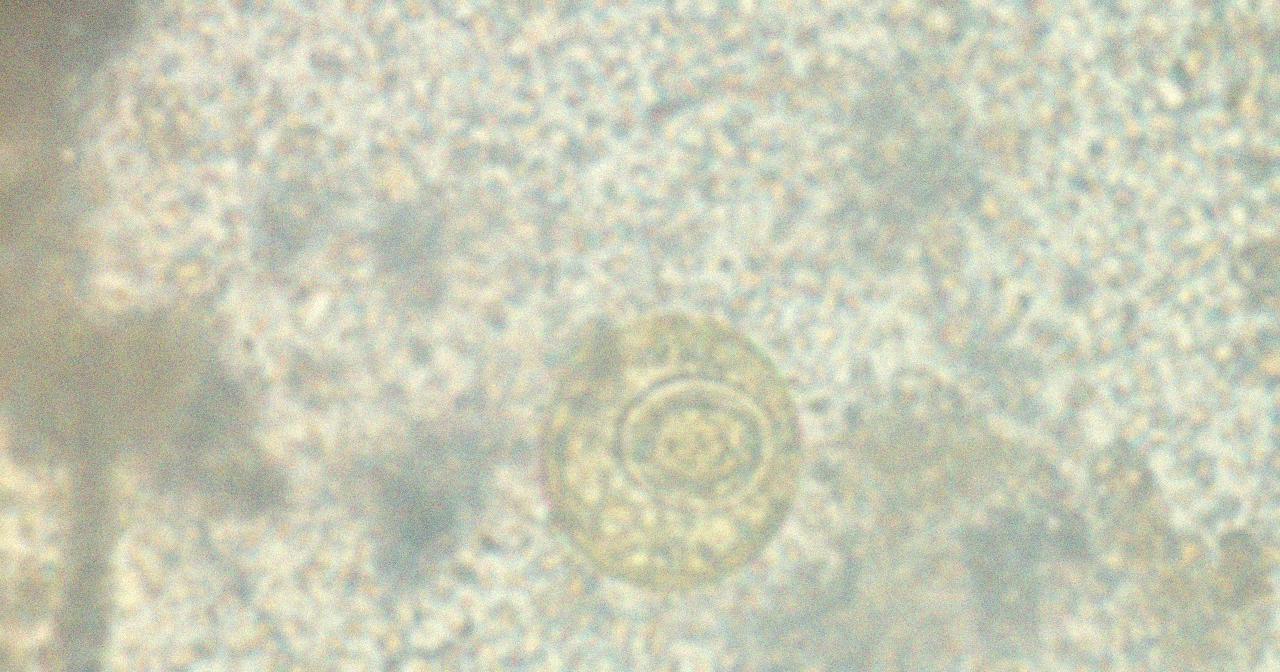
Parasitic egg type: Hymenolepis diminuta